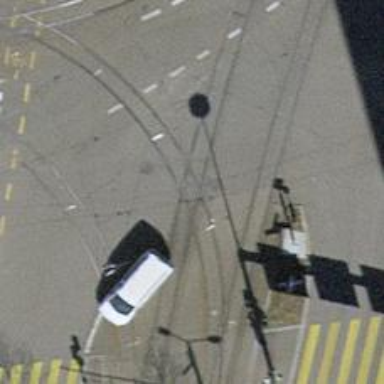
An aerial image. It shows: Railway crossing.